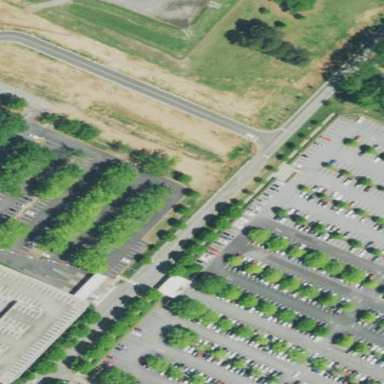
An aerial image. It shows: Parking area with asphalt surface.